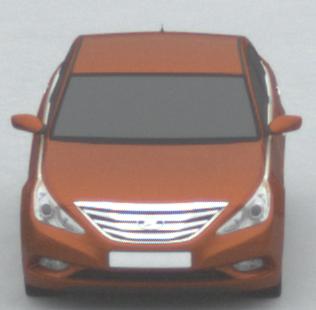
Make: Hyundai
Model: Sonata
Detailed model: Gen. 6 YF
Model produced from: 2009
Model produced until: 2016
Doors: 4
Color: orange
Road condition: dry road
Daytime: midday
Contrast: low contrast